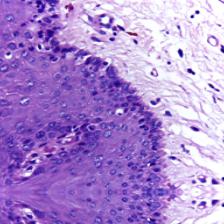
Diagnosis: Normal